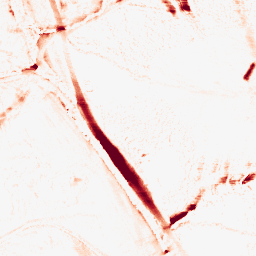
Category: morphological
Decomposition family: morphological_ellipse
Decomposition parameters: operation: opening
width: 10
height: 20
Upsampling method: cubic_catmull_rom
Upsampling parameters: scale: 4
Upsampling scale: 4